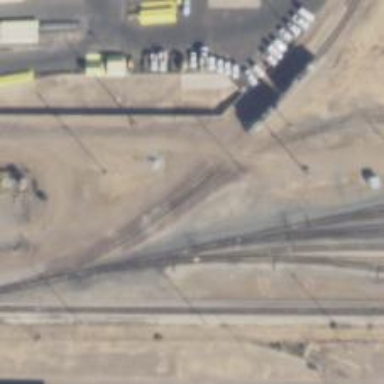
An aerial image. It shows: Rail spur service.